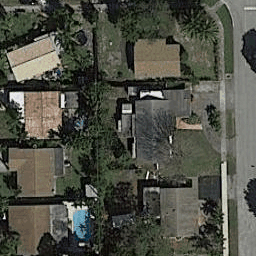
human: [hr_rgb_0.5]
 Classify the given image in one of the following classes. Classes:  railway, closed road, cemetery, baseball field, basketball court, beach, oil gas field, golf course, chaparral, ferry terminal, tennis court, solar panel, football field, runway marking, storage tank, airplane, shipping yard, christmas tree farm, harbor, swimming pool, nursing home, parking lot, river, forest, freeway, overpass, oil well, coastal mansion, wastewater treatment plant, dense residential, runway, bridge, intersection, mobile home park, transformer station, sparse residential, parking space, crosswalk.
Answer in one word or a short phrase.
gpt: dense residential